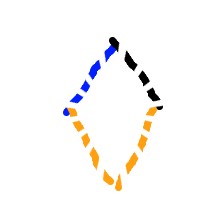
Shape: rhombus